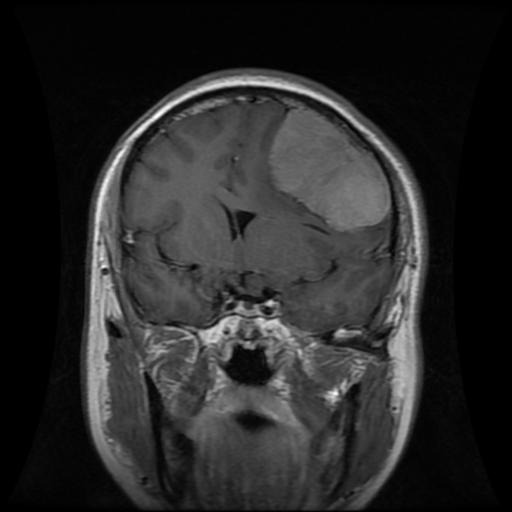
Label: meningioma